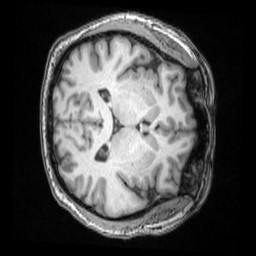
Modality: T1w
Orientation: axial
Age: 41
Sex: male
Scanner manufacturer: siemens
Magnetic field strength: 3 T
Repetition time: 2 s
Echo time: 0.00339 s